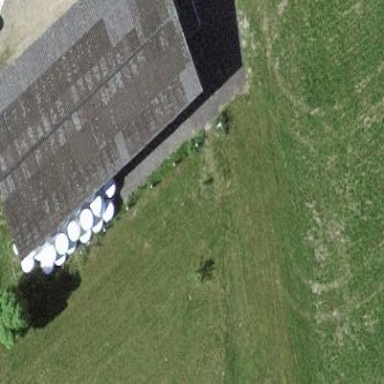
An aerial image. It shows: Shed.